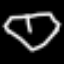
Label: diamond